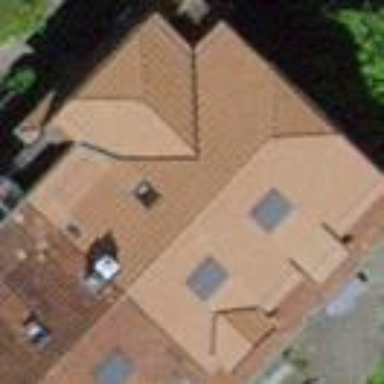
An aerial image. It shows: Building with roof made of roof tiles.